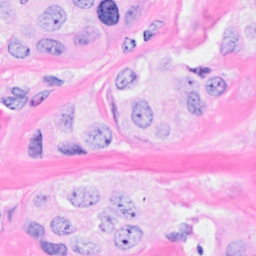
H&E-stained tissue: Breast